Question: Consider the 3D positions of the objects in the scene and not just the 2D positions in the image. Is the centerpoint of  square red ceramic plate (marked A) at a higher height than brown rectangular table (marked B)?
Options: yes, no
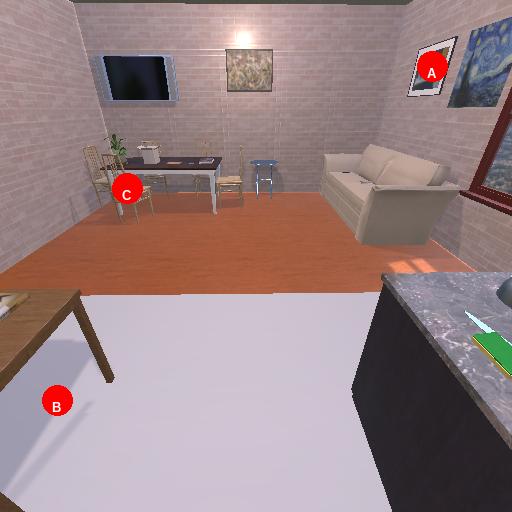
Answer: yes